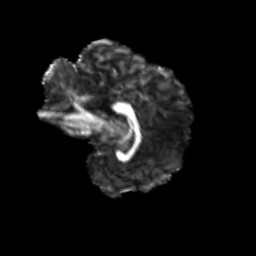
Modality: FA
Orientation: sagittal
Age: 20
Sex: female
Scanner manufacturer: siemens
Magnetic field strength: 3 T
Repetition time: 3.5 s
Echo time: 0.113 s